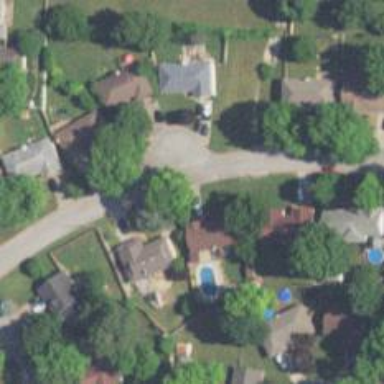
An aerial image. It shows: Asphalt road in residential area.